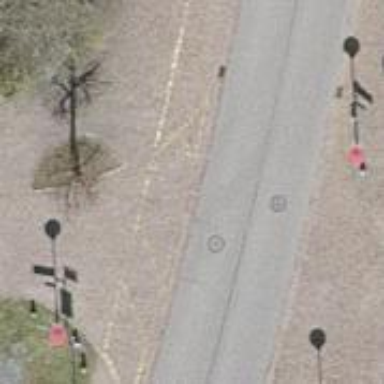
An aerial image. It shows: Bus stop with platform for public transport.